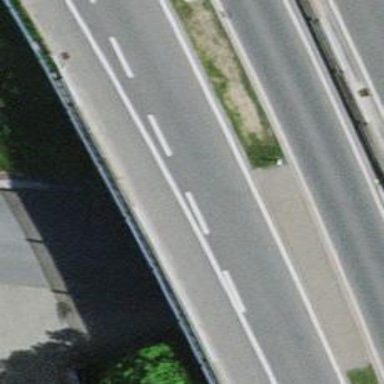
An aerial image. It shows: Trunk link highway with asphalt surface.